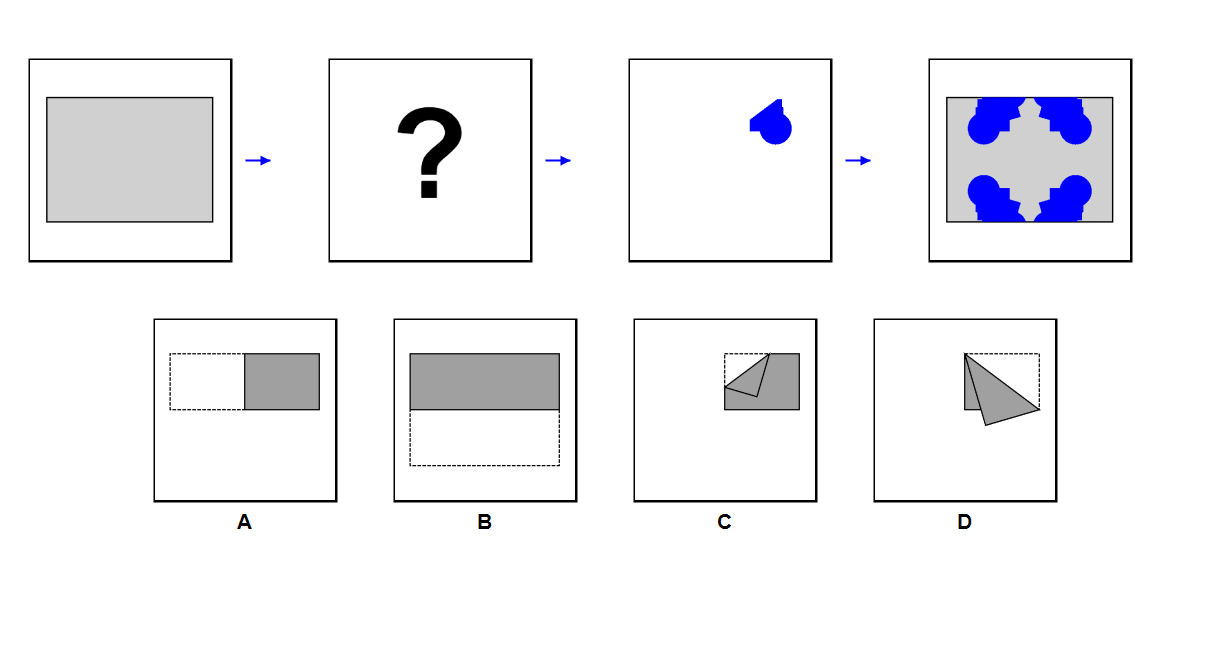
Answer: D